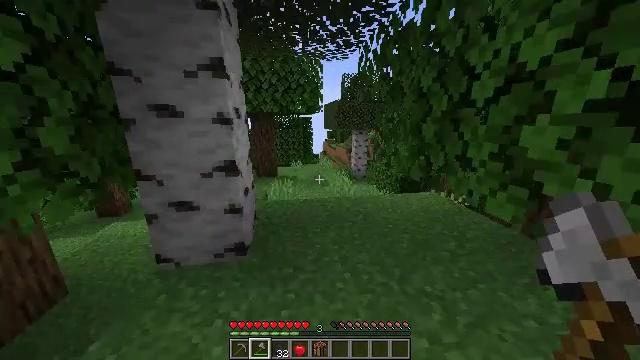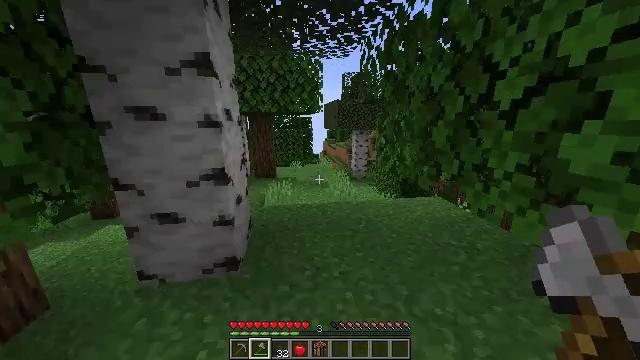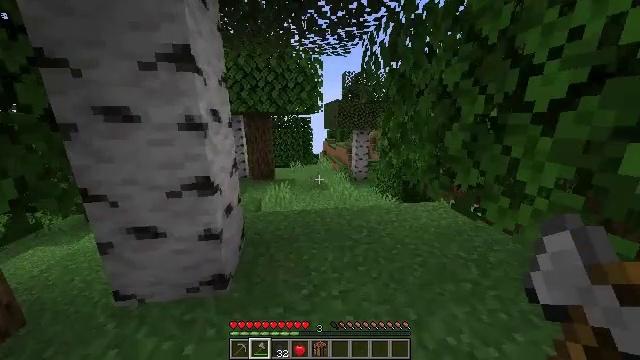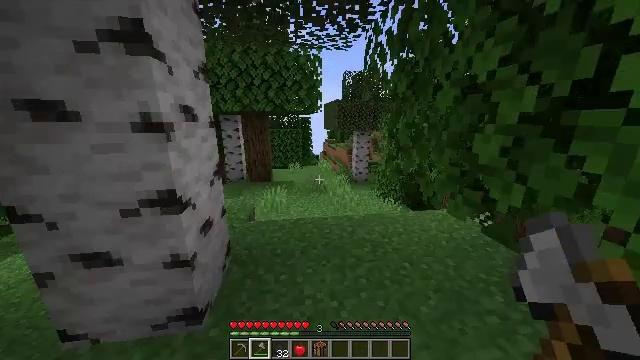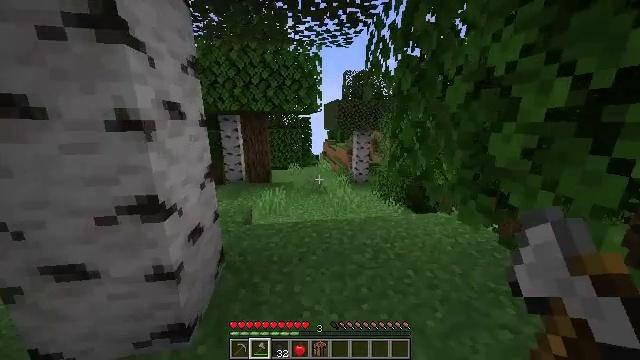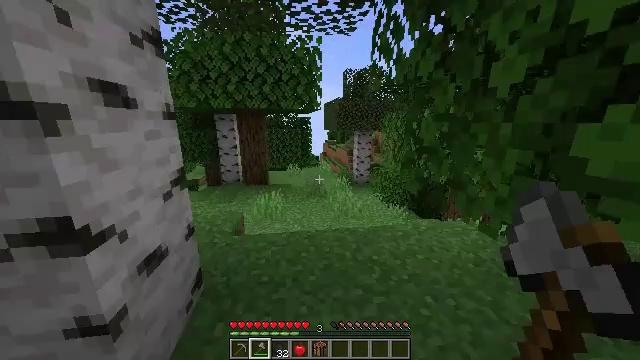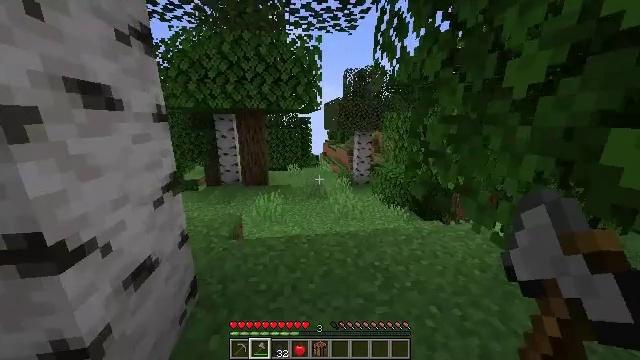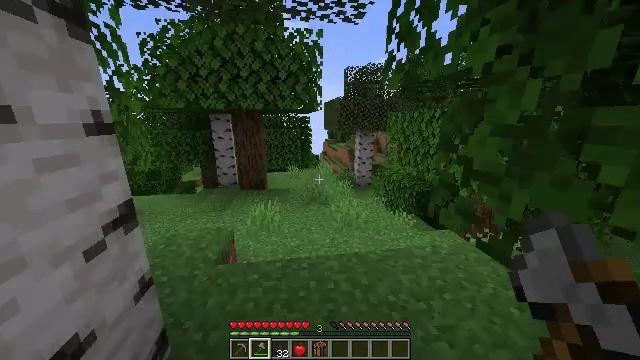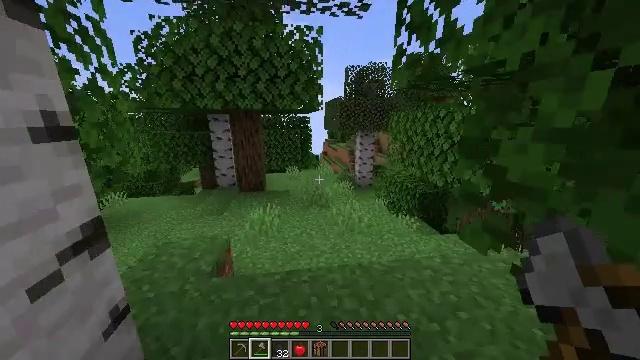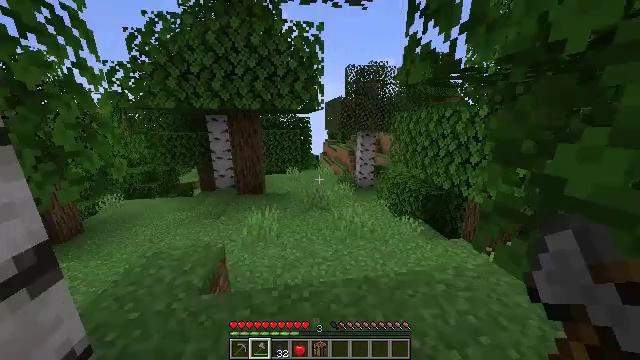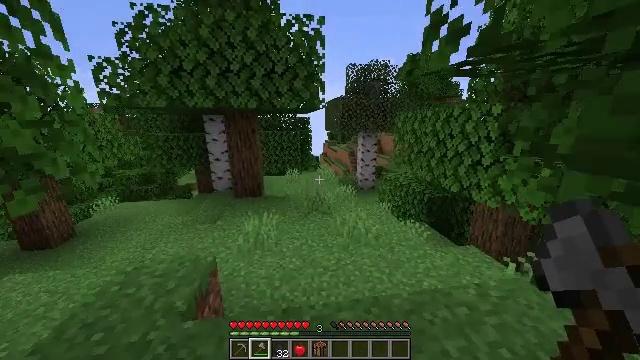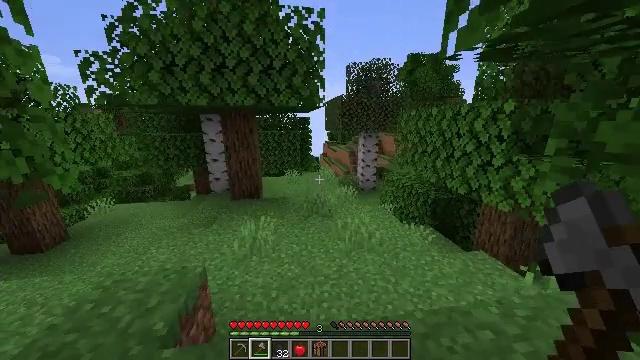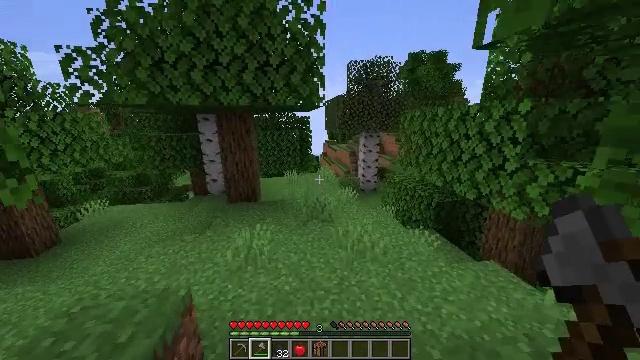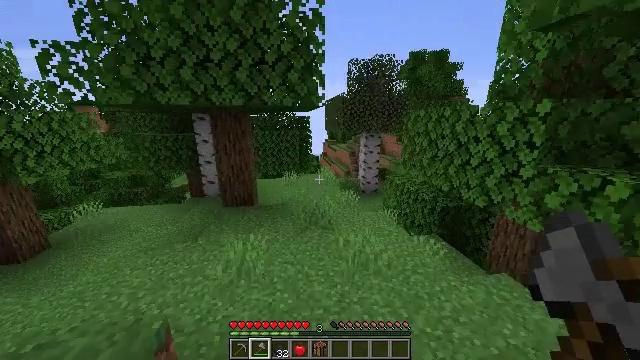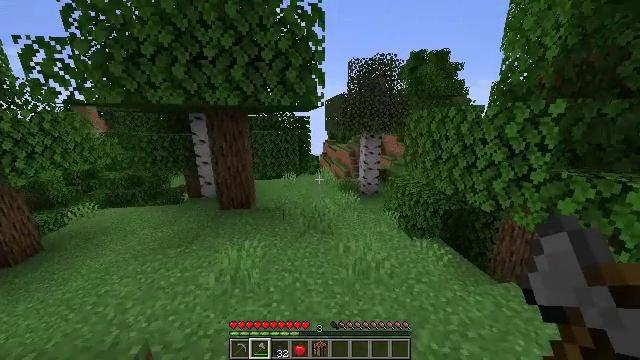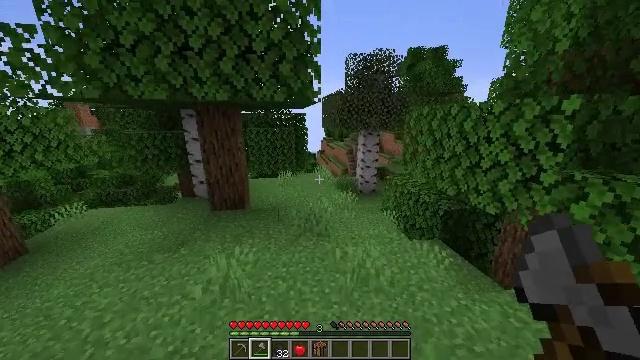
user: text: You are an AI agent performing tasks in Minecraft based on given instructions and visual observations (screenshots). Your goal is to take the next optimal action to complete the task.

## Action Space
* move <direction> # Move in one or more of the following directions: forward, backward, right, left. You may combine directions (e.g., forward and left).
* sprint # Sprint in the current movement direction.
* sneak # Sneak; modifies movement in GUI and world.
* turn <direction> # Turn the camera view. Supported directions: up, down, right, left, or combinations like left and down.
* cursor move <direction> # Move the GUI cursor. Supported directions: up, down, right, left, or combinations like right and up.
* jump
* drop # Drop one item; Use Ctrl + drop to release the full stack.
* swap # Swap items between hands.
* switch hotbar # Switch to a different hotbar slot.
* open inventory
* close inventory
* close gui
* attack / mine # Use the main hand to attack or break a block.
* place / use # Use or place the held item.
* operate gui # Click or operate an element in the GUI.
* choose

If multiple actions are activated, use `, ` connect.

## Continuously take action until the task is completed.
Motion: motion action
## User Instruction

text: Fish and kill the salmon.
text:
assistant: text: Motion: move forward, sprint
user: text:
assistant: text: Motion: move forward, sprint
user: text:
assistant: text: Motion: move forward, sprint
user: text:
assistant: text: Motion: move forward, sprint
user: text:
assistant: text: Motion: move forward, sprint
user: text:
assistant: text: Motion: move forward, sprint
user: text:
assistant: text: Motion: move forward, sprint
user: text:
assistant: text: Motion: move forward, sprint
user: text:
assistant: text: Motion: move forward, sprint
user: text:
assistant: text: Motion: move forward, sprint
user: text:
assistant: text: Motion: move forward, sprint
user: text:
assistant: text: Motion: move forward, sprint
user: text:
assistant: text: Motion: move forward, sprint
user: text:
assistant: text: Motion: move forward, sprint
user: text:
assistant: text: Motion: move forward
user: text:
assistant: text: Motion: move forward
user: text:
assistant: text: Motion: no_op
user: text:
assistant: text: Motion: turn right
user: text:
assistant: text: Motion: move forward, turn right and down
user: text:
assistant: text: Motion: move forward, turn right and down
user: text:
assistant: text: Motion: move forward, turn right and down
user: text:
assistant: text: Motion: move forward
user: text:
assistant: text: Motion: move forward
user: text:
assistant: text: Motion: move forward
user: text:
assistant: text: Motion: move forward and move left
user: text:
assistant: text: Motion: move forward and move left
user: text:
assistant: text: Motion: move forward and move left
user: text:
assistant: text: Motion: move forward and move left
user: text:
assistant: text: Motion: move forward and move left
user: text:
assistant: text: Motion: move forward and move left